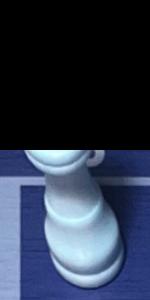
Label: King_White